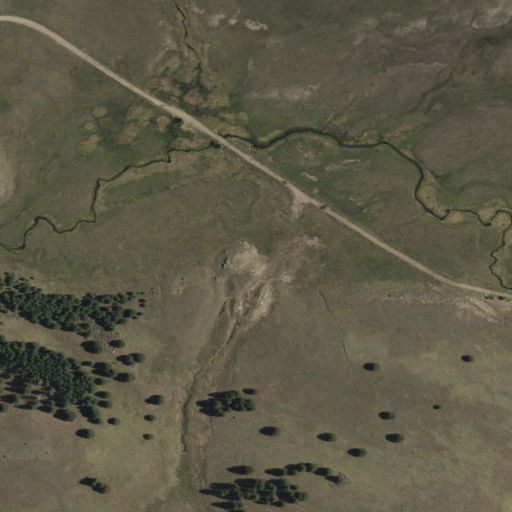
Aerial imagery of valley in New Mexico named Valle Toledo containing grassland, herbaceous wetlands, and evergreen forest